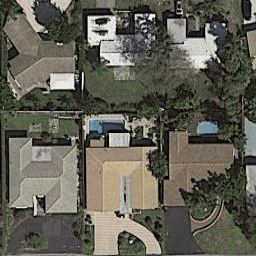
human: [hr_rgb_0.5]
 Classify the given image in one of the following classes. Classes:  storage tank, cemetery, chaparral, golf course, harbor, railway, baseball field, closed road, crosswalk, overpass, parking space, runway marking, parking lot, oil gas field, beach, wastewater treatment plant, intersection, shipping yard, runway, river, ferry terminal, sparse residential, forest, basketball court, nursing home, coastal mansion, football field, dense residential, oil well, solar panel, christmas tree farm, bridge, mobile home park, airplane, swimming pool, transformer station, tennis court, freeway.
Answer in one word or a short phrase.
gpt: dense residential